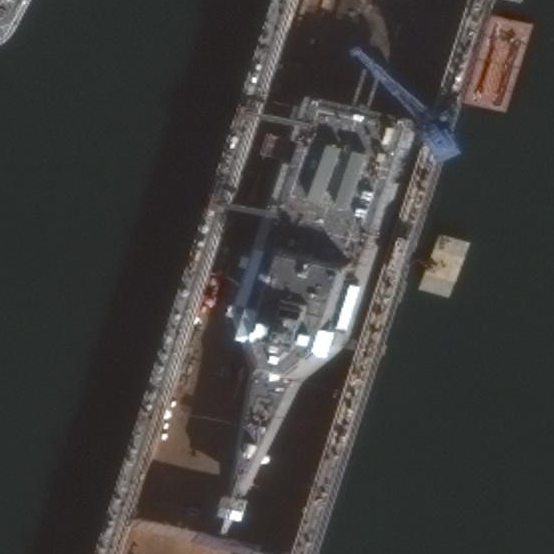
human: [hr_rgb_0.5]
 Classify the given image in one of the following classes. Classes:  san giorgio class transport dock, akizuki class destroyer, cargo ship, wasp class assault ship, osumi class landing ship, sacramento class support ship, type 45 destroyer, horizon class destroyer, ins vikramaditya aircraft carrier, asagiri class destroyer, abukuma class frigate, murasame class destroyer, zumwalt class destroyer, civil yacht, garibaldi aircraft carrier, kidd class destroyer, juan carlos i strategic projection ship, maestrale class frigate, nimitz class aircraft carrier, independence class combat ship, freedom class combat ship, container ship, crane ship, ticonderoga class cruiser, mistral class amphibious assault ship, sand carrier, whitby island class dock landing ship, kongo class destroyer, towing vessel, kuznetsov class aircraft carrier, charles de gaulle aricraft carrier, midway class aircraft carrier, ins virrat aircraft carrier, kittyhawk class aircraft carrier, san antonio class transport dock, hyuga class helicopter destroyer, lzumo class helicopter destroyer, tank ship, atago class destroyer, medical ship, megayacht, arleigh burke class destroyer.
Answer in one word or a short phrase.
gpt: Independence class combat ship